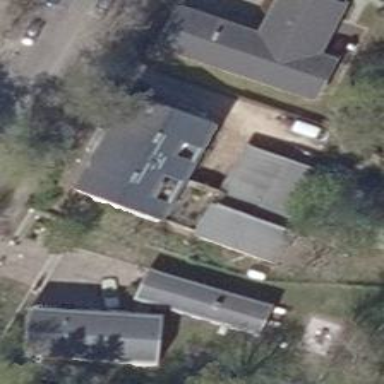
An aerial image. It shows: Building with gabled roof colored black.